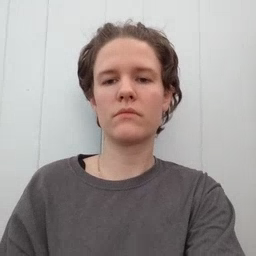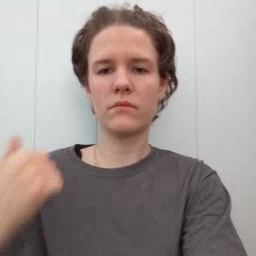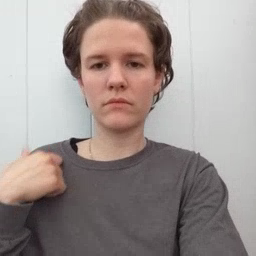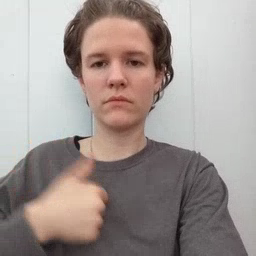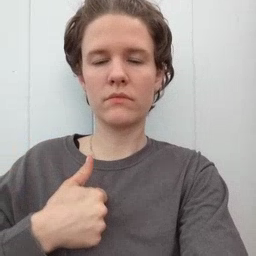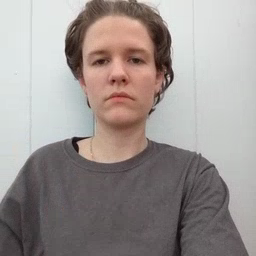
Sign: jacket